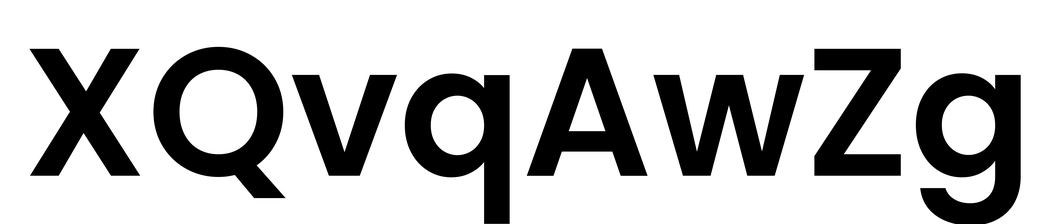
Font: Poppins-SemiBold